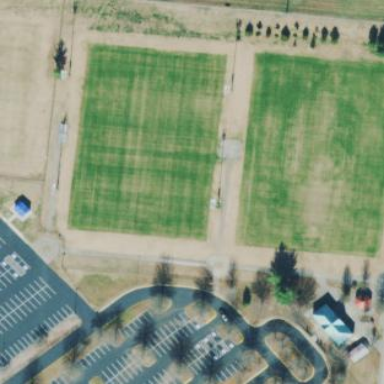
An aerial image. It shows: Soccer pitch with grass surface for leisure and sports.